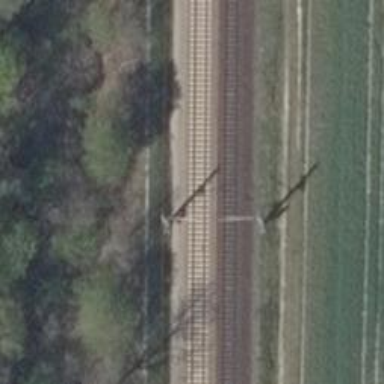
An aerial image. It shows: Railway milestone with catenary mast.